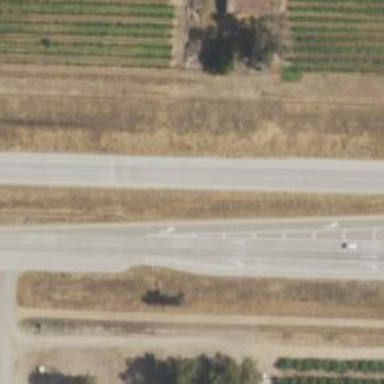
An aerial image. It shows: Primary link highway.